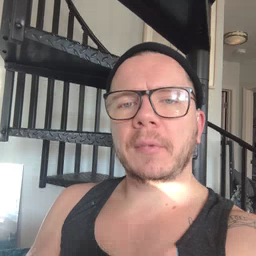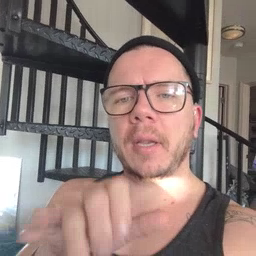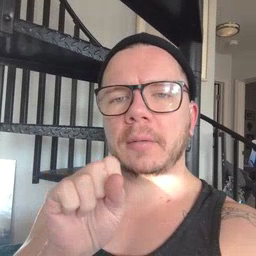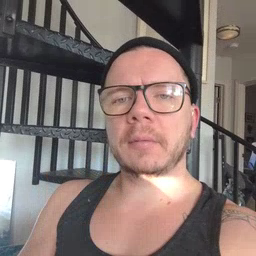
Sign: yes